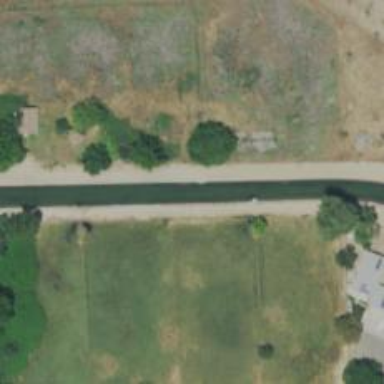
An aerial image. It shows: Canal.